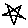
Label: star